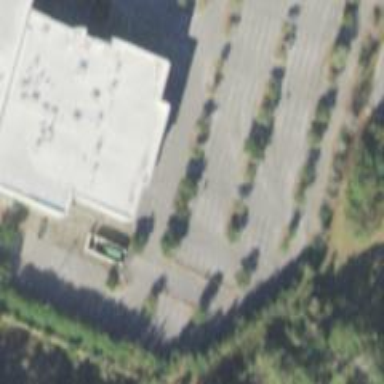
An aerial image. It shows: Parking space.